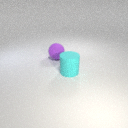
large cyan rubber cylinder to the right of large purple rubber sphere